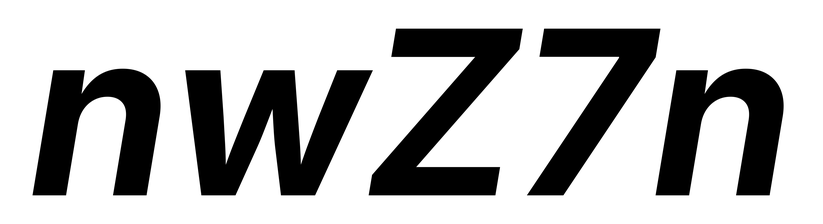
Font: Inter-Italic_Bold_Italic